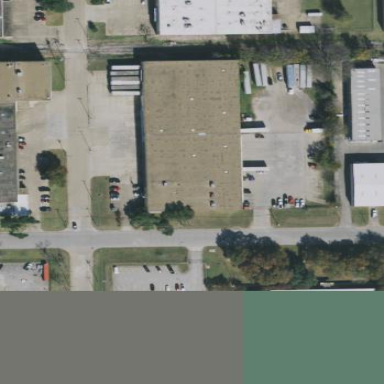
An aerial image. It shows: Warehouse building.